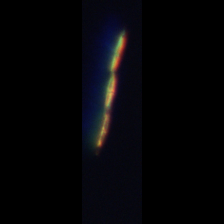
Taxon: Psuedo-nitzschia
Group: Diatoms